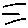
Label: line